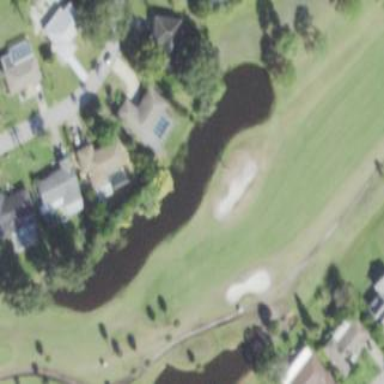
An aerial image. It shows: Scenic view of water hazard on golf course. The natural water feature adds beauty to the landscape.